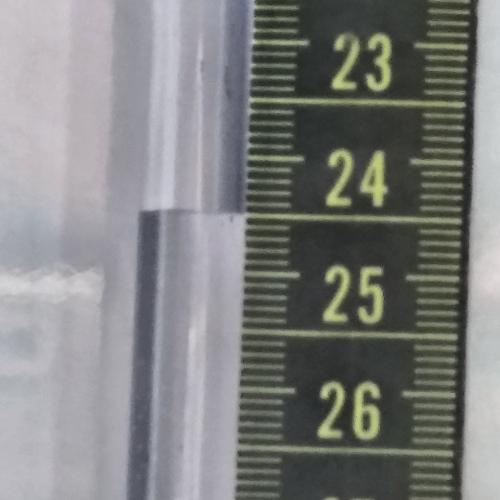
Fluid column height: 24.5 cm